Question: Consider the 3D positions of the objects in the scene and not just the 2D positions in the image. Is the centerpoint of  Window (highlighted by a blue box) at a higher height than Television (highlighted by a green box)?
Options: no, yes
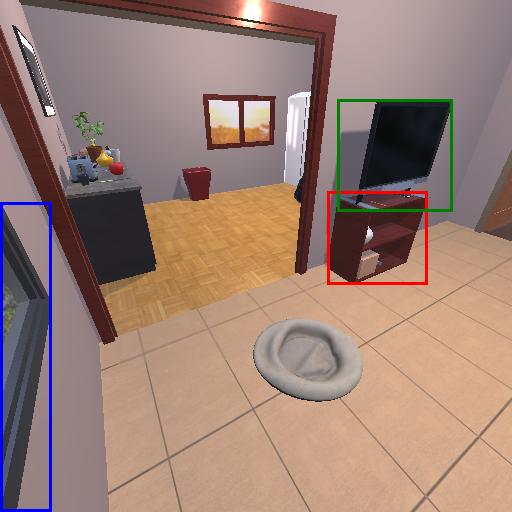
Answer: no